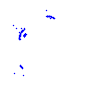
Particle: pion